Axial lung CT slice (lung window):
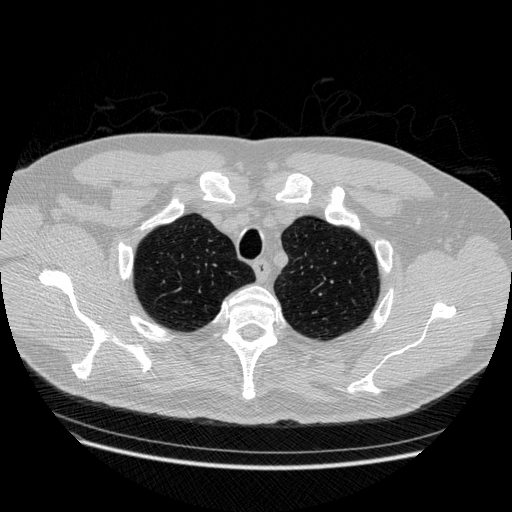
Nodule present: no